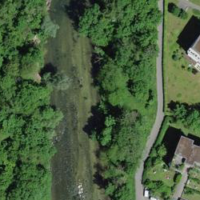
EUNIS habitat code: 55
Species observed at this site:
Motacilla cinerea
Orobanche hederae
Alcedo atthis
Erithacus rubecula
Mergus merganser
Streptopelia decaocto
Pulmonaria obscura
Buteo buteo
Euphorbia cyparissias
Calopteryx virgo
Filipendula ulmaria